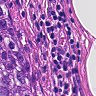
Metastatic tissue present: no